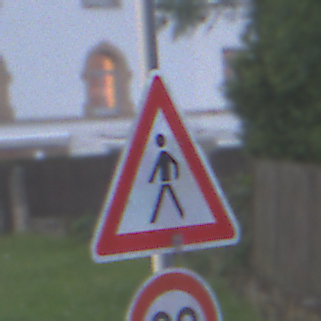
Verkehrszeichen: FussgaengerRechts
Zusatzzeichen unten: Geschwindigkeit20
Umgebung: Outdoor, Urban
Tageszeit: SunriseSunset
Wetter: PartlyCloudy
Licht: Natural
Jahreszeit: NotSpecified
Kontrast: LowContrast